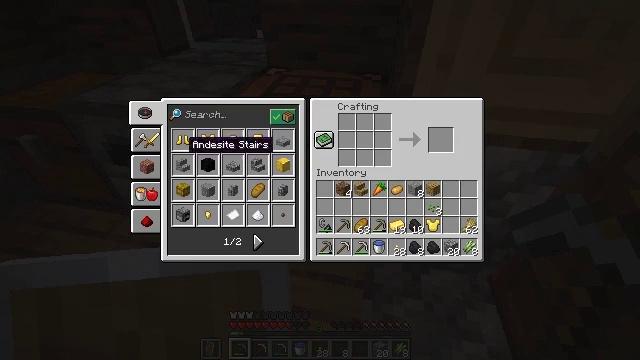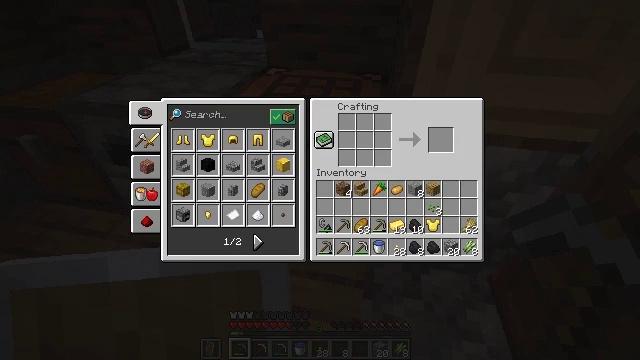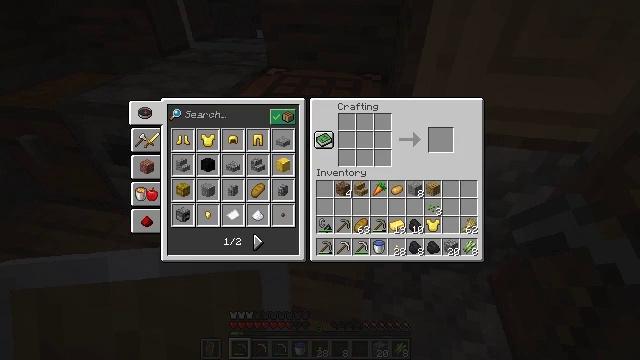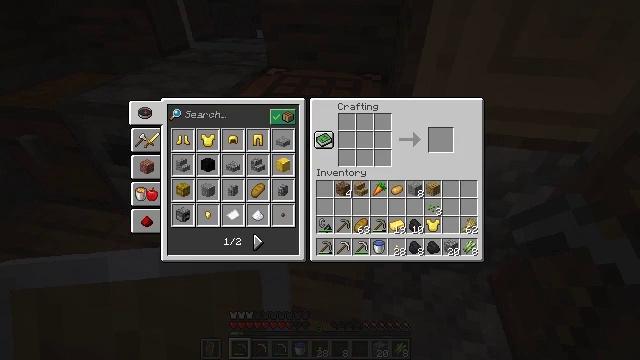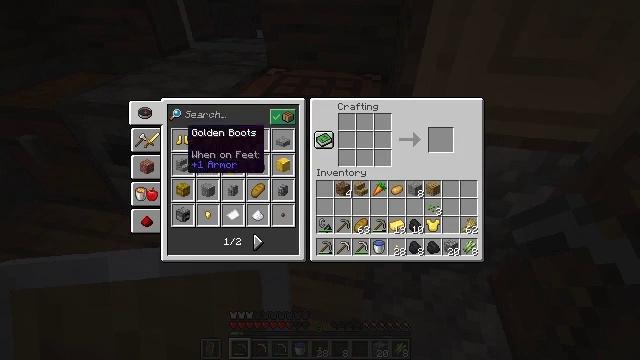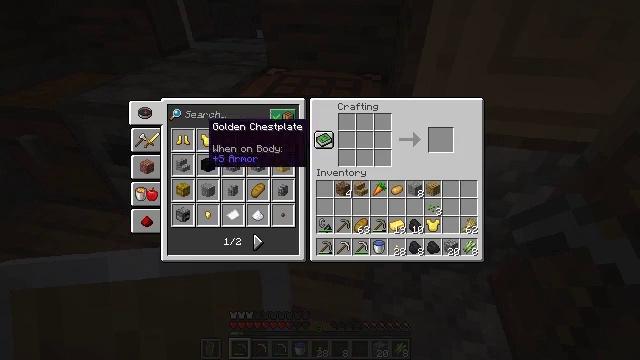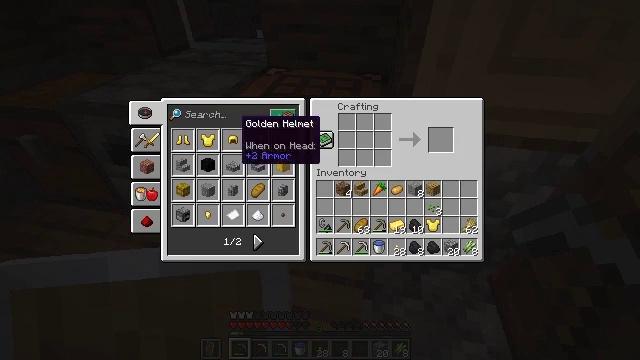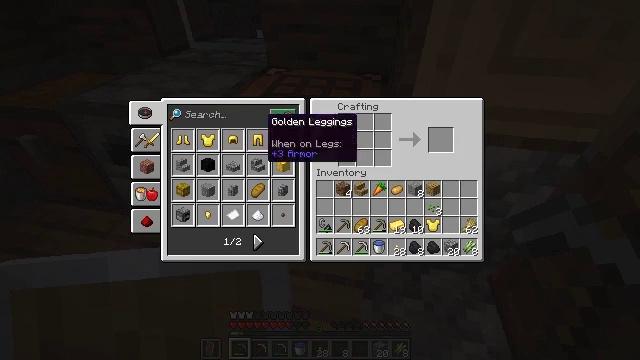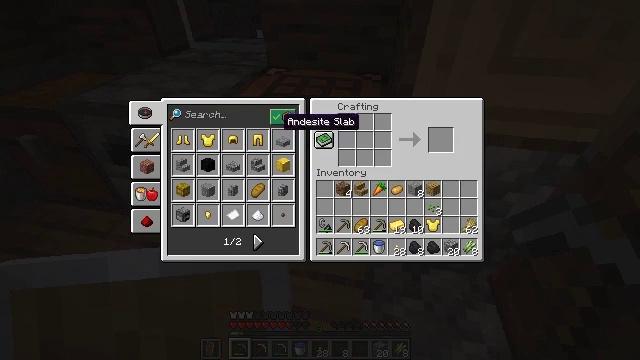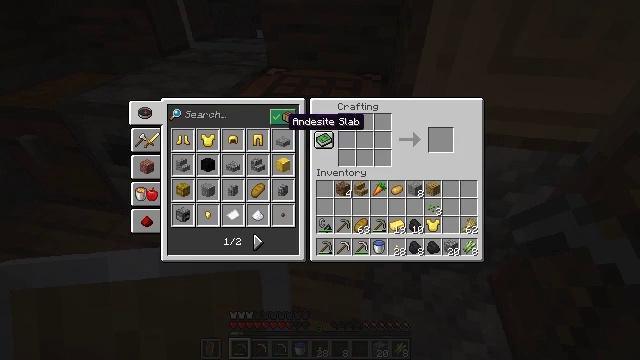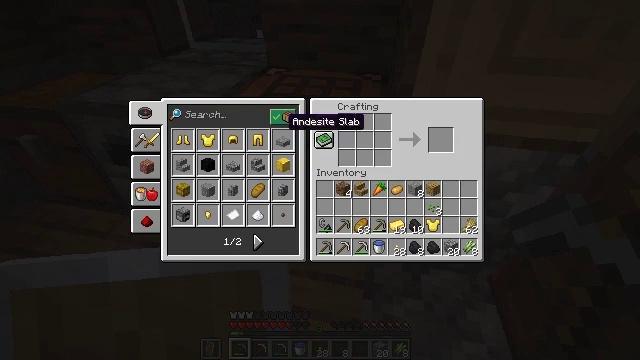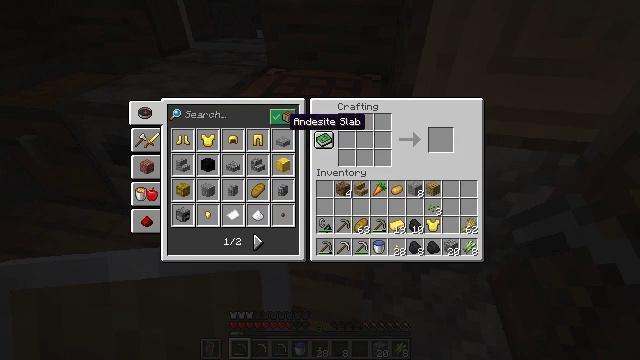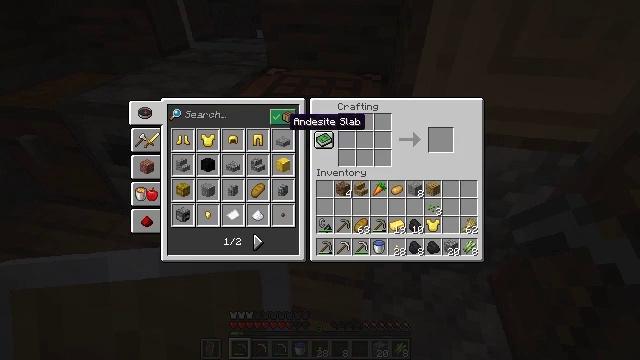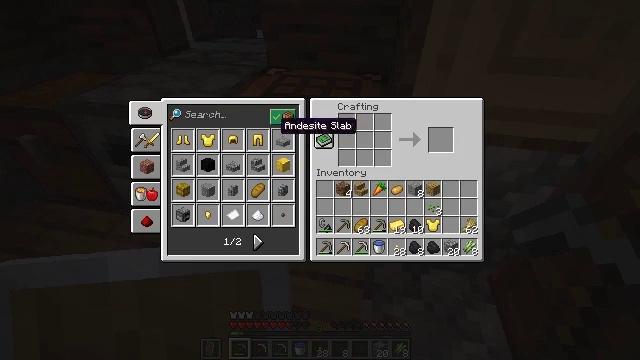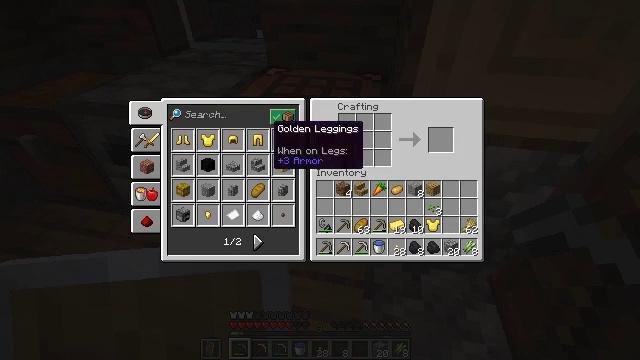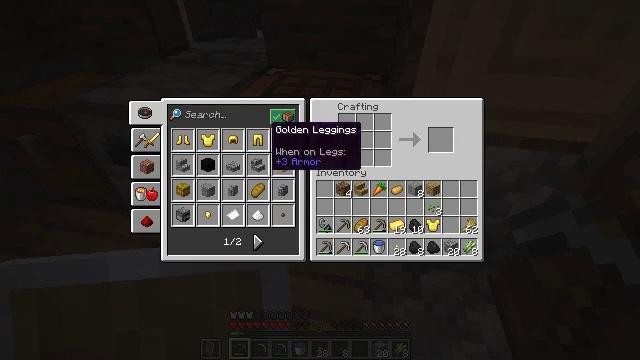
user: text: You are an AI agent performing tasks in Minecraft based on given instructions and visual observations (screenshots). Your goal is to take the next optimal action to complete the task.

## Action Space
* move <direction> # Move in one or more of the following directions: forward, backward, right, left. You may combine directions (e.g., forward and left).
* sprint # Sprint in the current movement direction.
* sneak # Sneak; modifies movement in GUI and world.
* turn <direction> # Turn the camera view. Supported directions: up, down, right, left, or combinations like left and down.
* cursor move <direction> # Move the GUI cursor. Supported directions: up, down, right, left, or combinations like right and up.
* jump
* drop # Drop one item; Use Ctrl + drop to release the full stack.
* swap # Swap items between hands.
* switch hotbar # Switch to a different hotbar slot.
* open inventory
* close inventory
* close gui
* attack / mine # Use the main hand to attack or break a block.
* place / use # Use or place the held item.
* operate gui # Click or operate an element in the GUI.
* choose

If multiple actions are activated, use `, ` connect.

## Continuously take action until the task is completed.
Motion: motion action
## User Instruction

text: Use gold ingots to craft golden leggings.
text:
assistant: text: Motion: turn left and up
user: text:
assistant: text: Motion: no_op
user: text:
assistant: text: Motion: no_op
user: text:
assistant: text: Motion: turn right
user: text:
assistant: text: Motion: turn right
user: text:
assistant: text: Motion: turn right
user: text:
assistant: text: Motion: turn right
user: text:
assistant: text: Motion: turn right
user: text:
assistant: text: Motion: no_op
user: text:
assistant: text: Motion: no_op
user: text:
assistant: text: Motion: no_op
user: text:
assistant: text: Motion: no_op
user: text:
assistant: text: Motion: turn left
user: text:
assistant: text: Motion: turn left
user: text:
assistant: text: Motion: no_op
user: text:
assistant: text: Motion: no_op
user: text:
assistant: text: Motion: no_op
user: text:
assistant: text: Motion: no_op
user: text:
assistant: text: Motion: no_op
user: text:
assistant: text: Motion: attack / mine
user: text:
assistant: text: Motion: attack / mine
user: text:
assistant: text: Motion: attack / mine
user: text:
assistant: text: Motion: turn right
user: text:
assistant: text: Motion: turn right
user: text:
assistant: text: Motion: turn right
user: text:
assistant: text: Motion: turn right
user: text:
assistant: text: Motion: no_op
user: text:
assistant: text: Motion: no_op
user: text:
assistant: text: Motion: turn right
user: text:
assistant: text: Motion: turn right